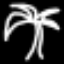
Label: palm tree